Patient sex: M
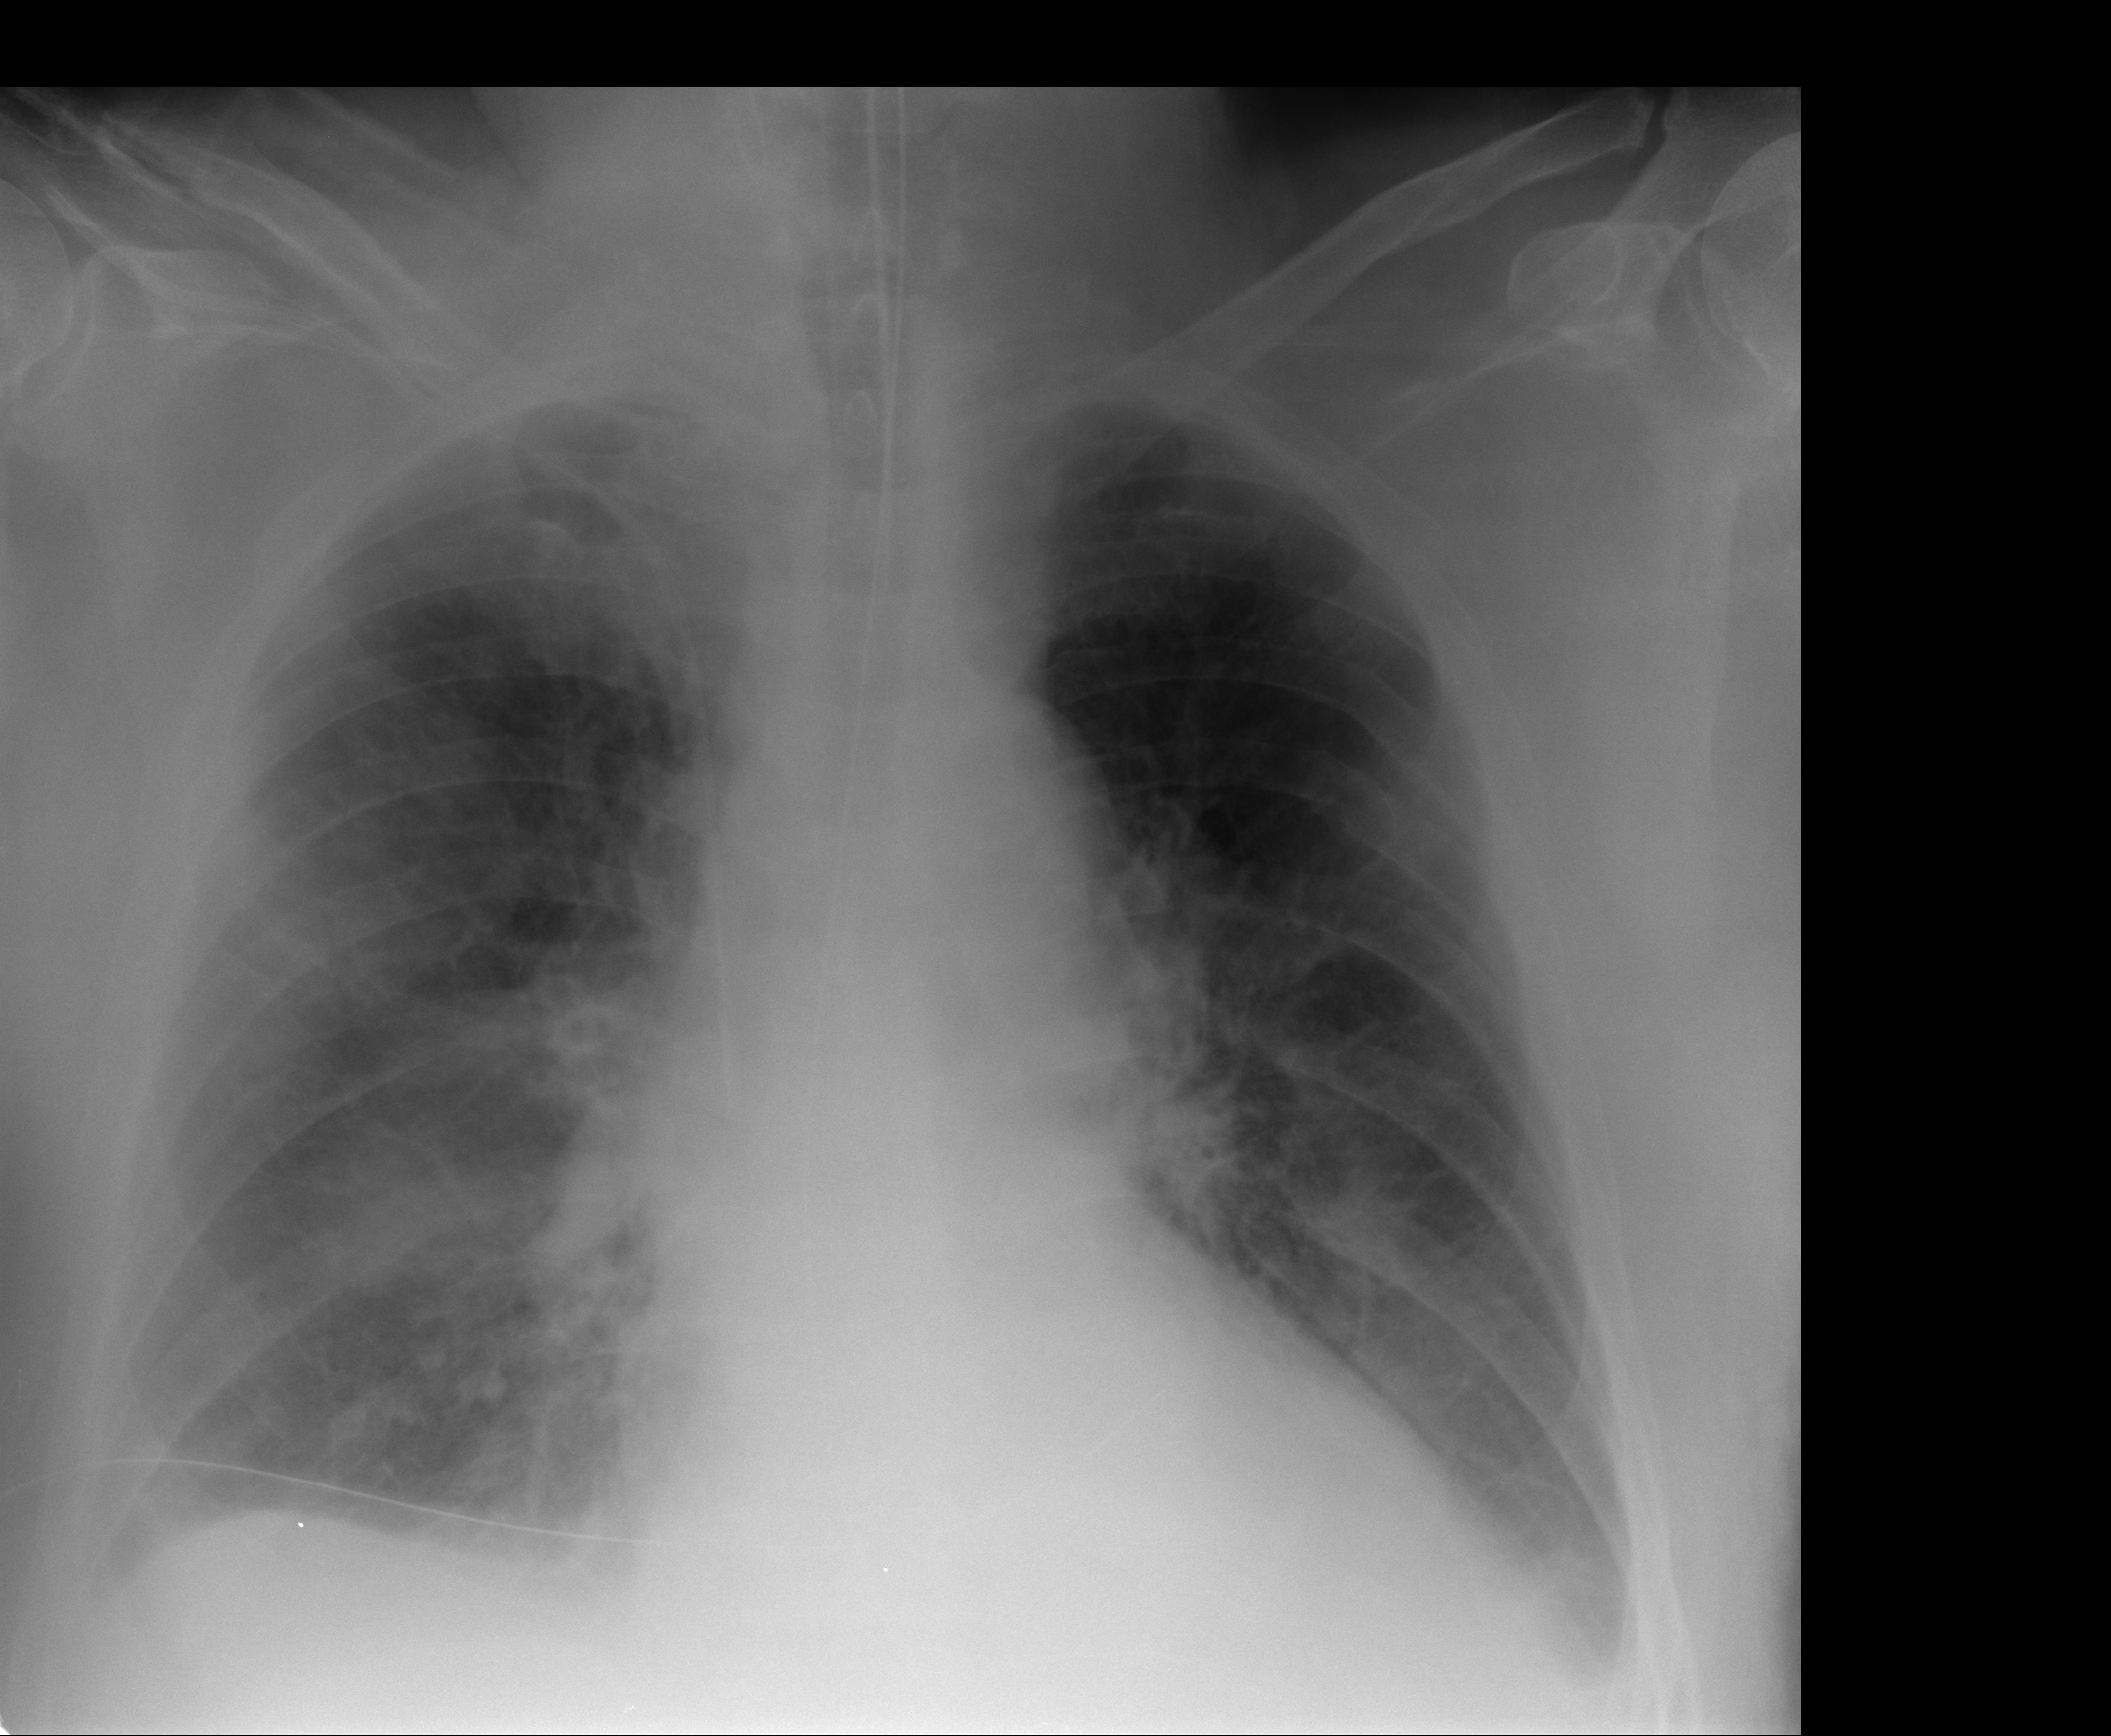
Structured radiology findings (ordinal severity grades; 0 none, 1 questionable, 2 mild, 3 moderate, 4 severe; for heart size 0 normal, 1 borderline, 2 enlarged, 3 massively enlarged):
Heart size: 2
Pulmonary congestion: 2
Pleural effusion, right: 2
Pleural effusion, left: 2
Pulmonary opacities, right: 3
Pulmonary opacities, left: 1
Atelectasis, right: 2
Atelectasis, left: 2